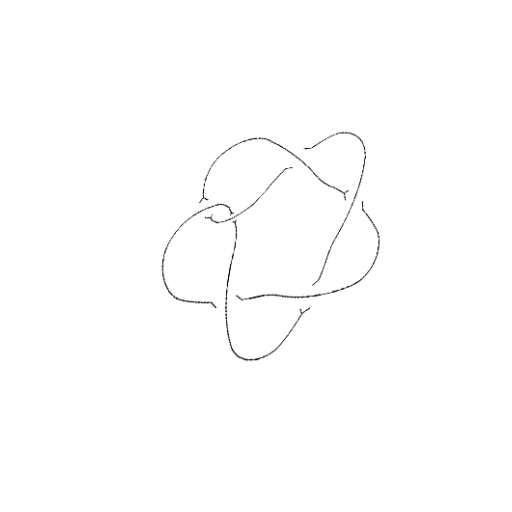
Crossing number: 6